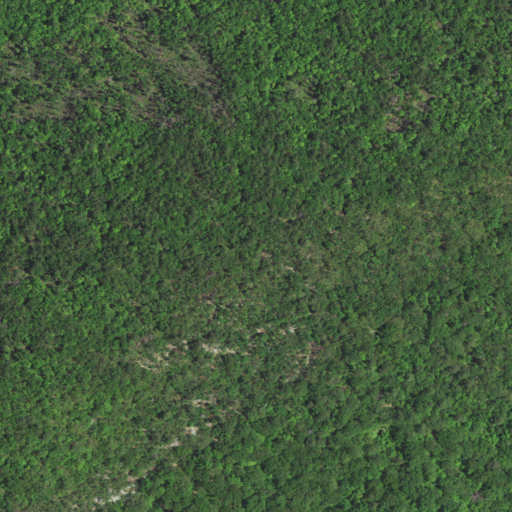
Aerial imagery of mountain in North Carolina named Cole Gap Mountain containing deciduous forest, mixed forest, and evergreen forest